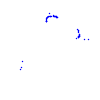
Particle: proton